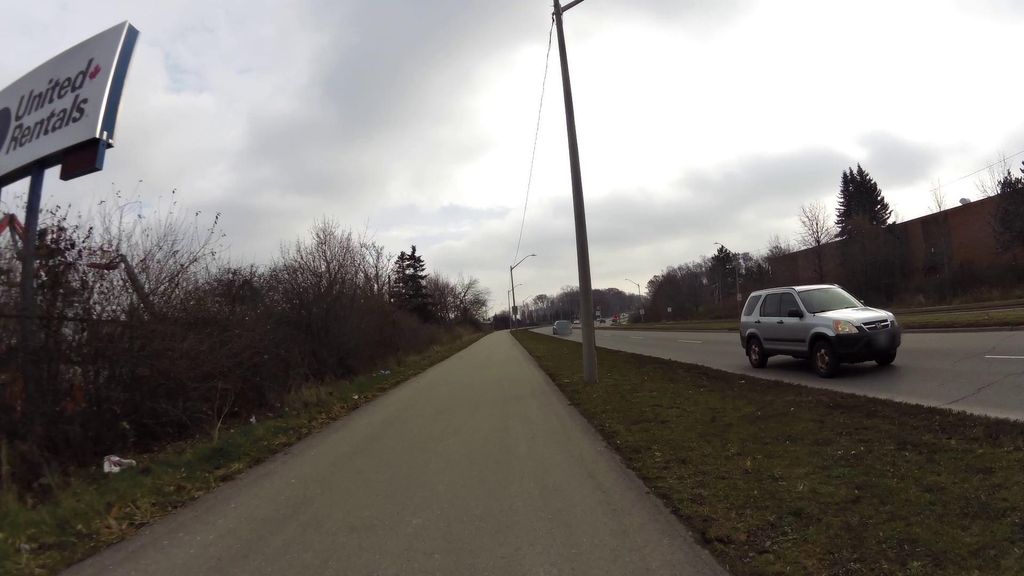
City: kitchener-waterloo